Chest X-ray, AP view. Patient: 9 years old, sex M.
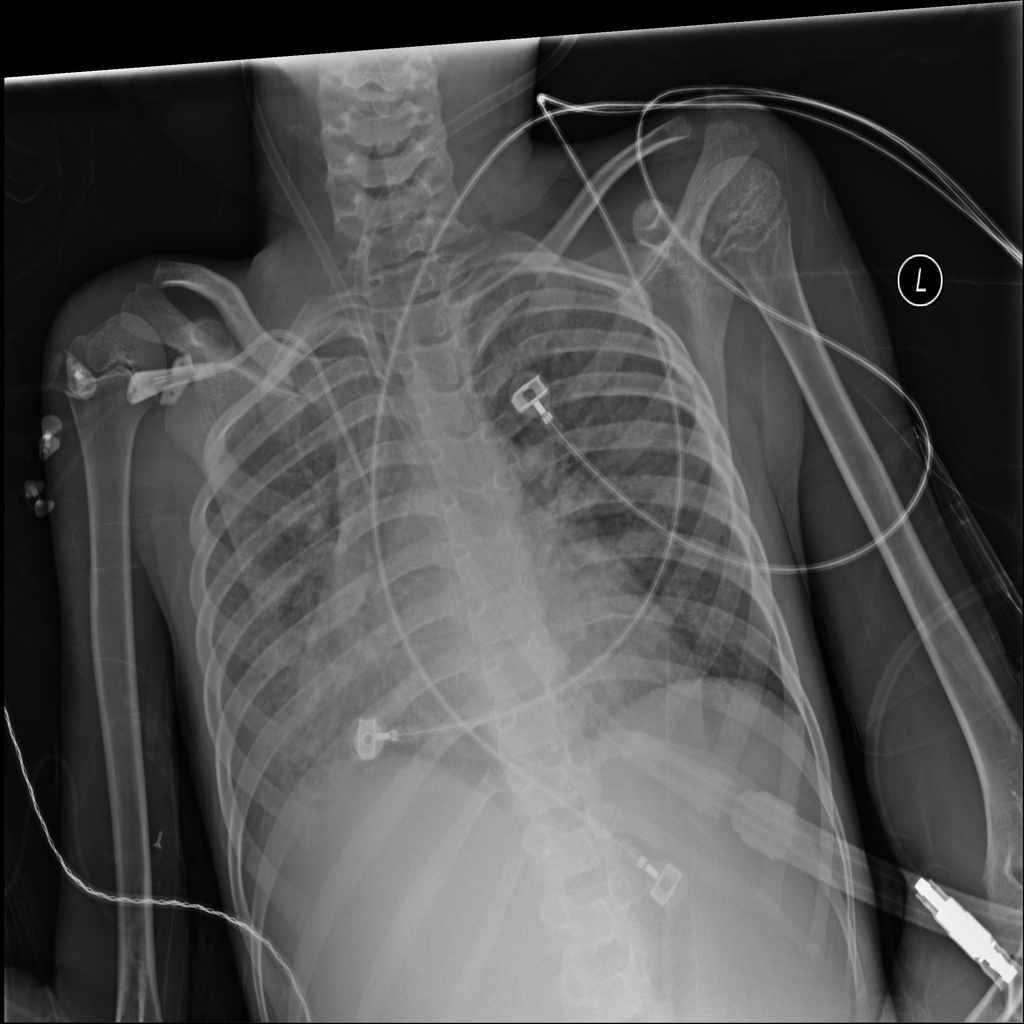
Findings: No Finding